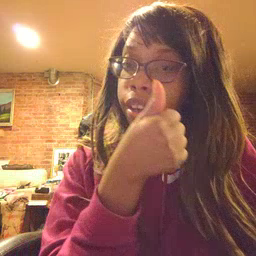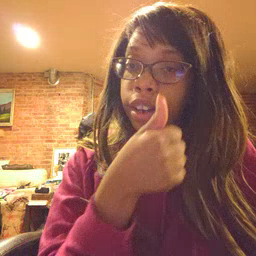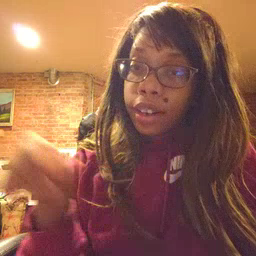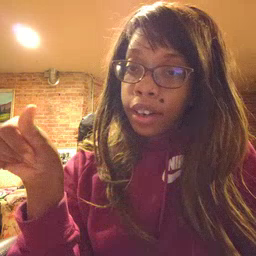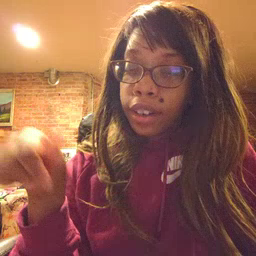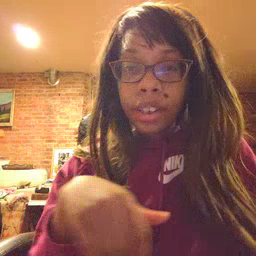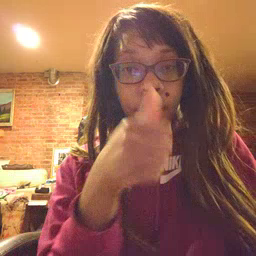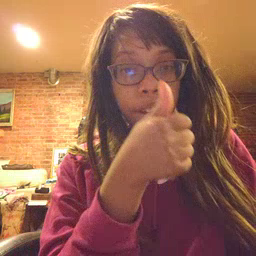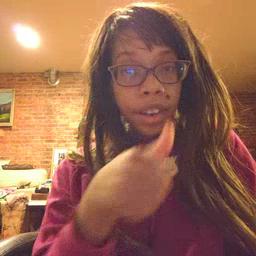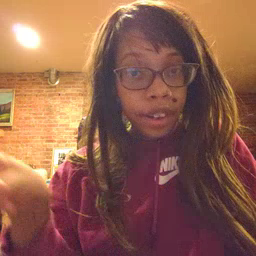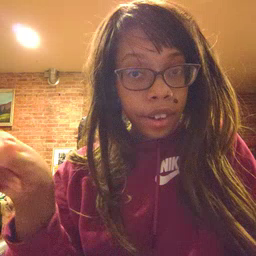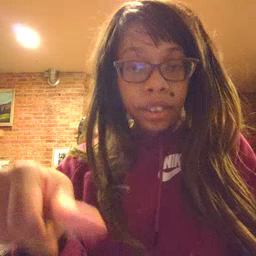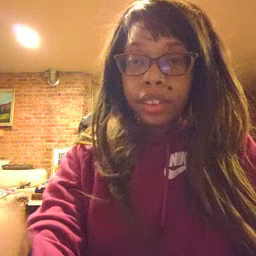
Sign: any